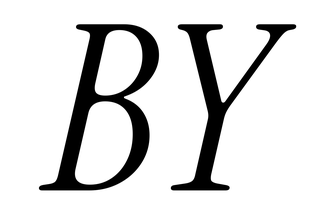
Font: InstrumentSerif-Italic